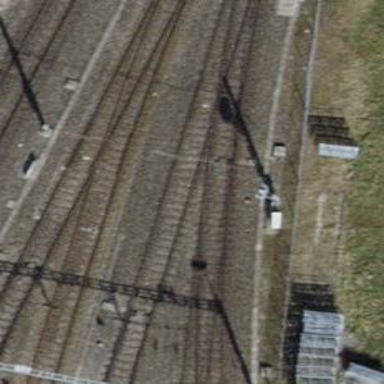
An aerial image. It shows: Railway switch.